Field crop: maize
Growth stage: 2
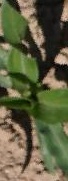
Species: maize